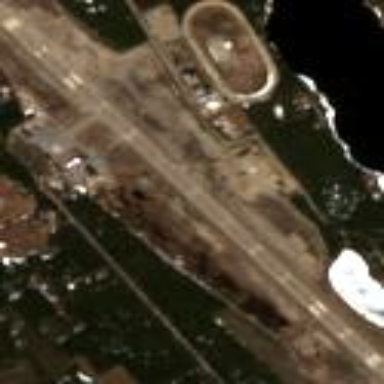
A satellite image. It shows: Asphalt runway at the airport.